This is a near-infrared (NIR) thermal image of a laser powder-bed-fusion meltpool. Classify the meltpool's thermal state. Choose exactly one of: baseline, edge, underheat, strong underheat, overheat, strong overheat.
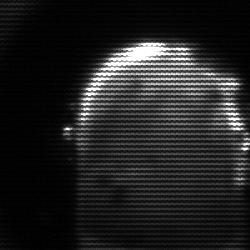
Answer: baseline